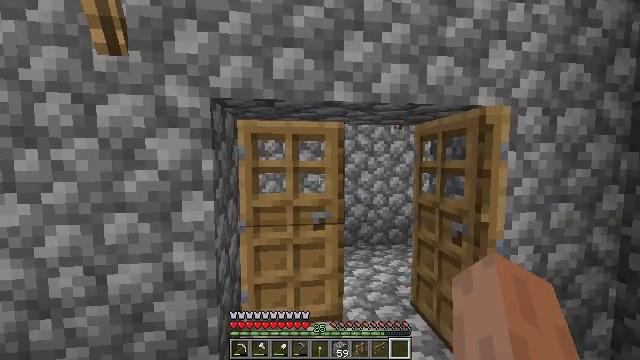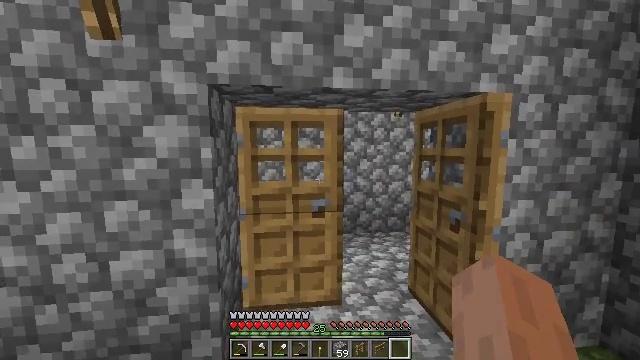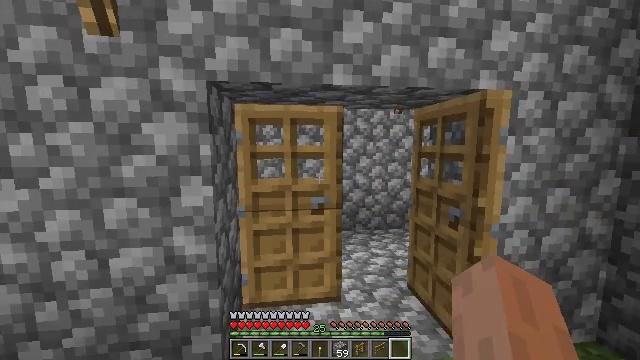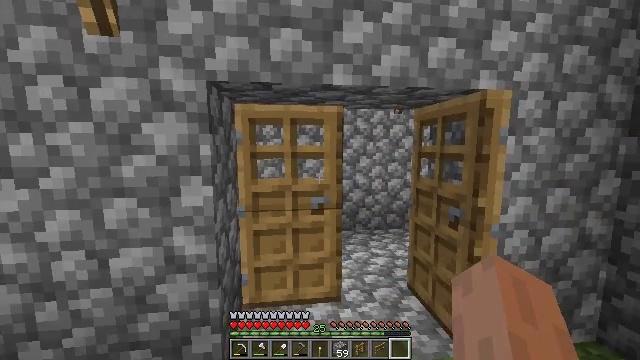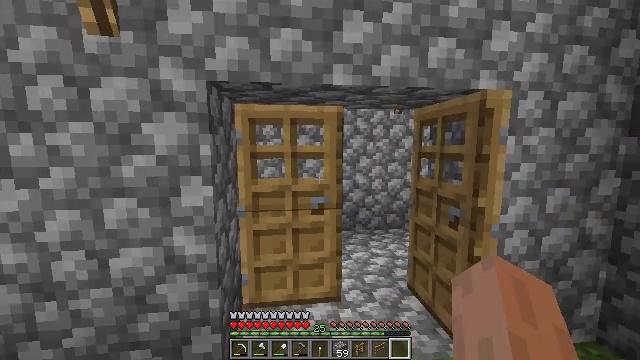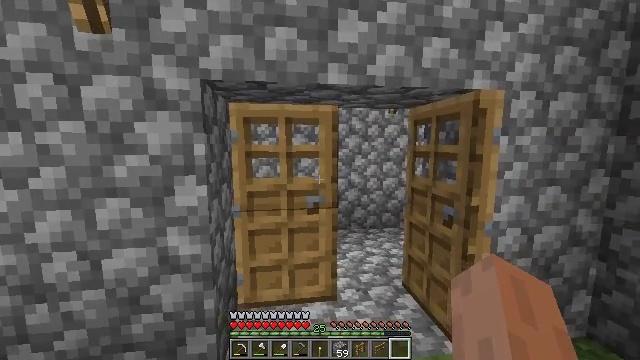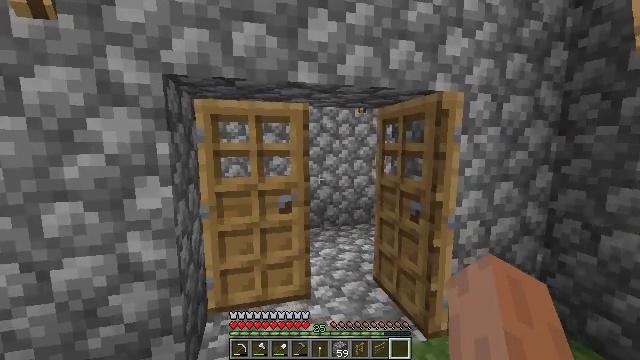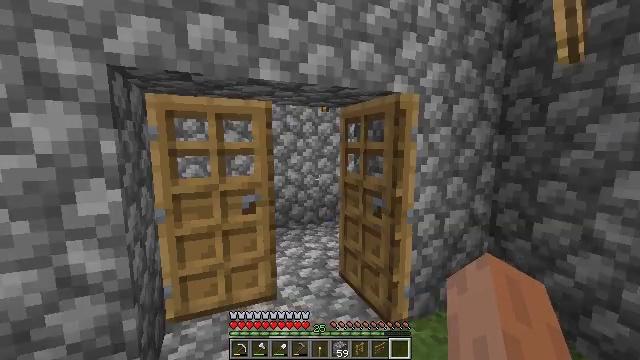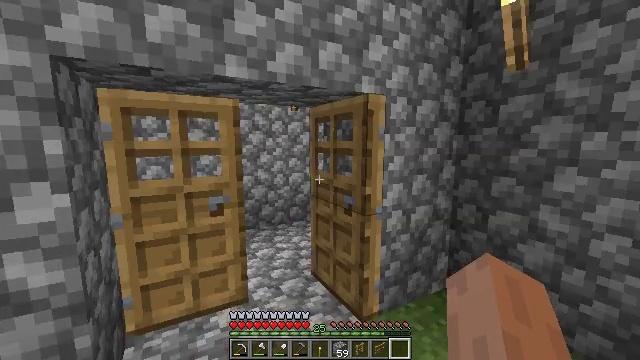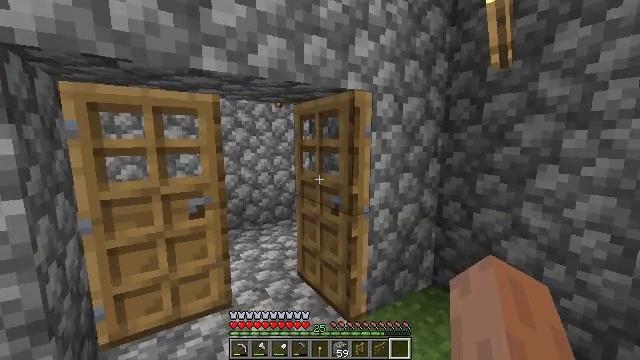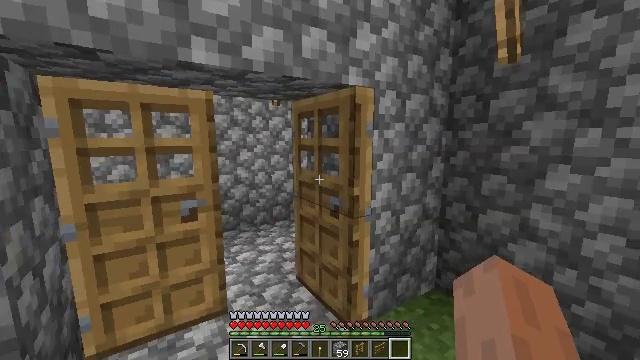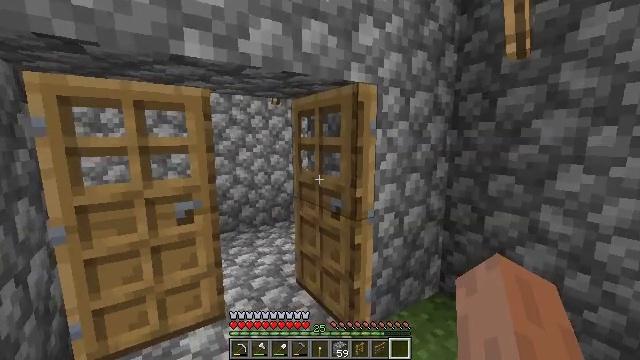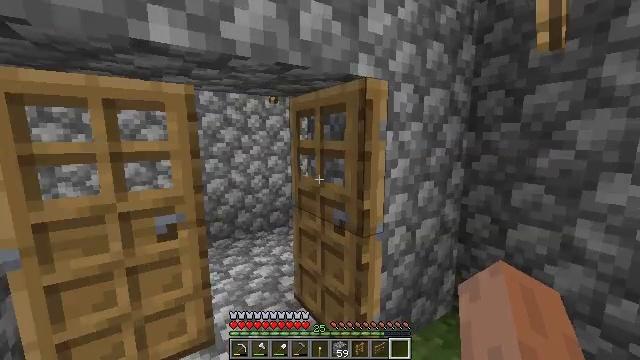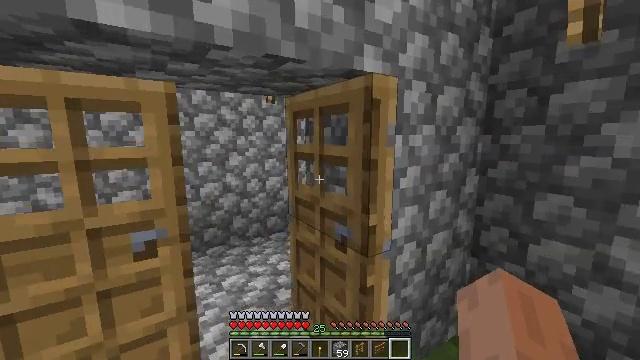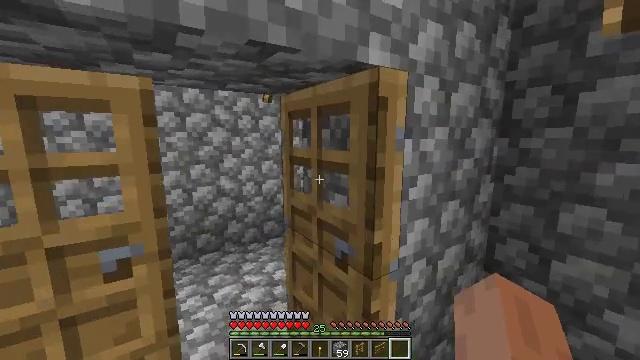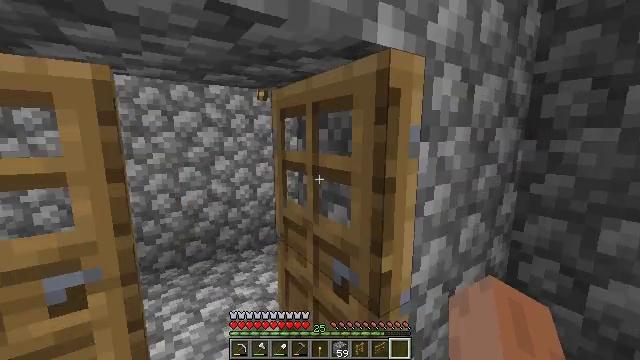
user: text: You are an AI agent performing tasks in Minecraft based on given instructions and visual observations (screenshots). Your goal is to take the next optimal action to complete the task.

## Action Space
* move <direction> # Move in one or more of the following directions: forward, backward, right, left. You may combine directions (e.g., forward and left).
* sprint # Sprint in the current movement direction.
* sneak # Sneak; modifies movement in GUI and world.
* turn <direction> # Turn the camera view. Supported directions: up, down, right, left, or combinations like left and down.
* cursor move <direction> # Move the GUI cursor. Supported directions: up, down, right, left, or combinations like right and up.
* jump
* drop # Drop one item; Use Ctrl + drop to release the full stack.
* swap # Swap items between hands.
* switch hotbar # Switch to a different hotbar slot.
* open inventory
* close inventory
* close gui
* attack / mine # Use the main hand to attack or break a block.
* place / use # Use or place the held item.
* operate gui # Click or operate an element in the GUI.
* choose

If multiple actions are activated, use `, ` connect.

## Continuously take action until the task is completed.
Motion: motion action
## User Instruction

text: Open the crafting table to make granite stairs.
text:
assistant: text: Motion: turn down
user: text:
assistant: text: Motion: no_op
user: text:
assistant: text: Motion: no_op
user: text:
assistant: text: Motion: no_op
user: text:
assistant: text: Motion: turn right
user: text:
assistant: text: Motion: turn right
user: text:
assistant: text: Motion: turn right
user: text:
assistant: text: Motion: turn right
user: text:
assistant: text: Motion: move forward, turn right
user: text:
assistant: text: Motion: move forward
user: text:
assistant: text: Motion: move forward
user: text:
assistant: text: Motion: move forward
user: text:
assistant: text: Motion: move forward
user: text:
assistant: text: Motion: move forward
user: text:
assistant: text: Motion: move forward
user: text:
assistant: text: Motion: move forward
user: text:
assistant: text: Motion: move forward
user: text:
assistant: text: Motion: move forward, turn right
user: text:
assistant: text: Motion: move forward
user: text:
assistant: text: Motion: move forward
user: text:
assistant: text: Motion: use / place
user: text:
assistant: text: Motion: use / place
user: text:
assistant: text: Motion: use / place
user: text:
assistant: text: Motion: no_op
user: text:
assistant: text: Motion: no_op
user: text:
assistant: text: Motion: move forward
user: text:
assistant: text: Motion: move forward
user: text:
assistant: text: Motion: move forward, turn left and down
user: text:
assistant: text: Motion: move forward, turn left and up
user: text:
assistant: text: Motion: move forward, turn left